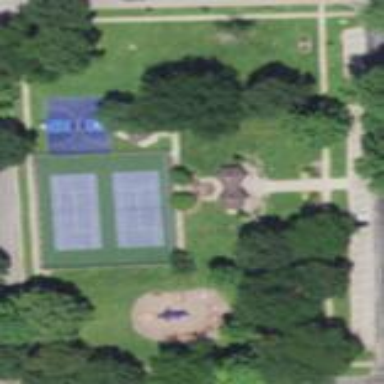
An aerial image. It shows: Park.